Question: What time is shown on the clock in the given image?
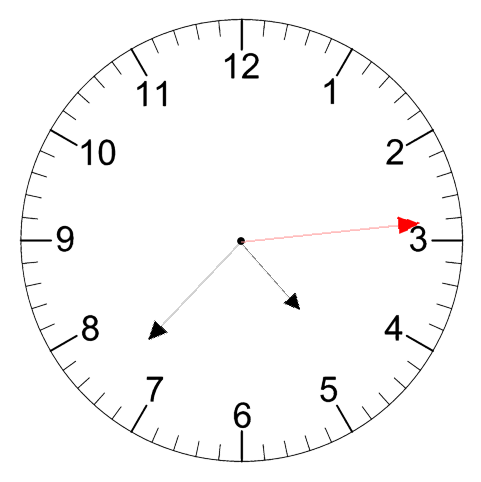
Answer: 04:37:14